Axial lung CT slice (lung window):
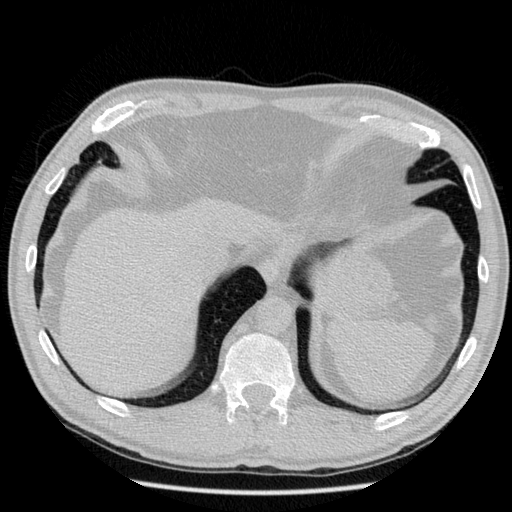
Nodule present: no